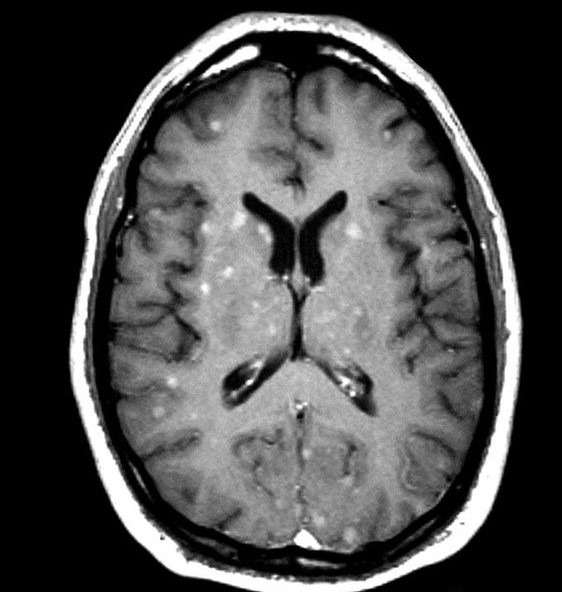
Label: notumor